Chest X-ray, AP view. Patient: 62 years old, sex M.
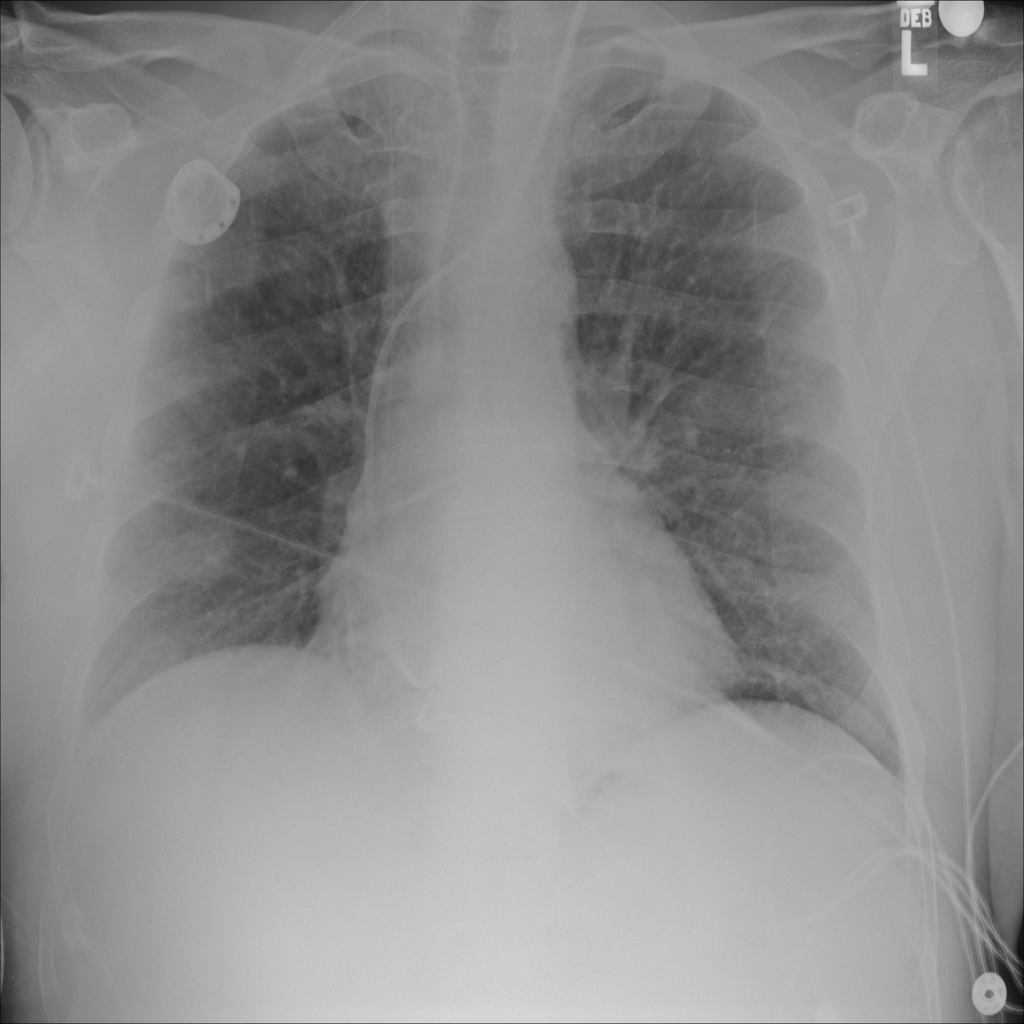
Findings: No Finding